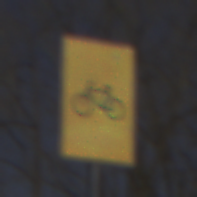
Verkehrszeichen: RadverkehrOhnePfeilsymbol
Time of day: Midday
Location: Outdoor (Nature)
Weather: Clear
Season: NotSpecified
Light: Natural